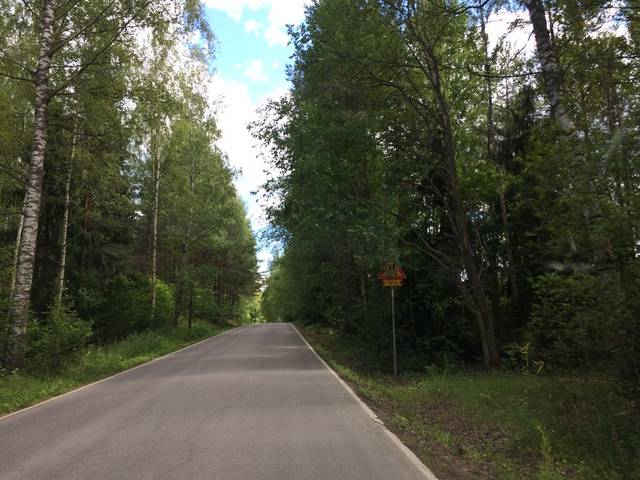
Region: Finland
Coordinates: 60.84, 24.53